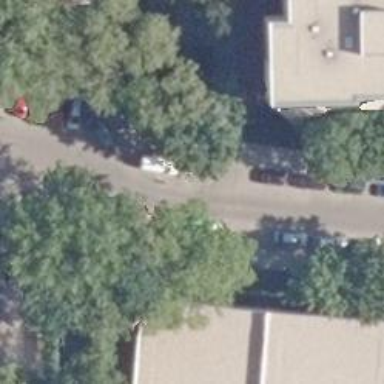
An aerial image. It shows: Sidewalk.